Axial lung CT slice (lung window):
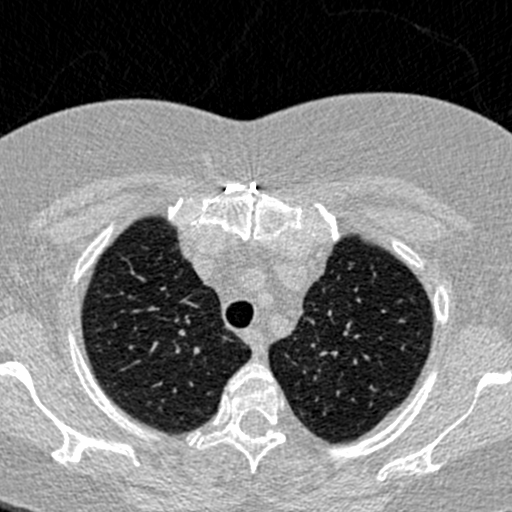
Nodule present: no